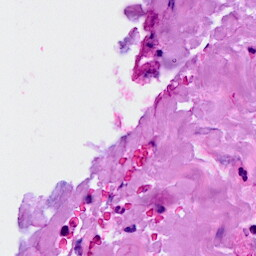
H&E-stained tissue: Breast